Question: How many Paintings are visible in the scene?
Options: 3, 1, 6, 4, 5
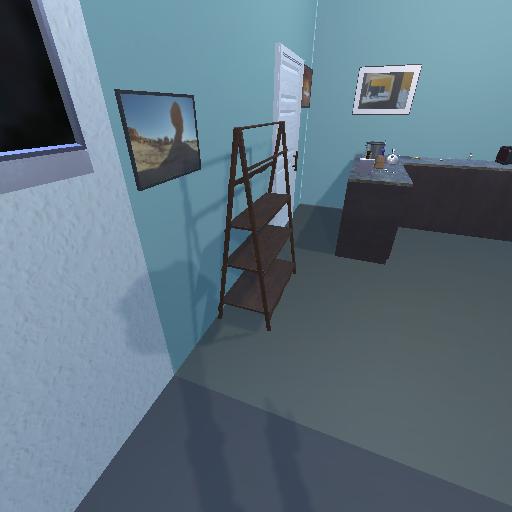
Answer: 3